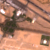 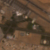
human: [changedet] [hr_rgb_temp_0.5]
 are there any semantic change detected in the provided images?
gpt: Everything remains the same.